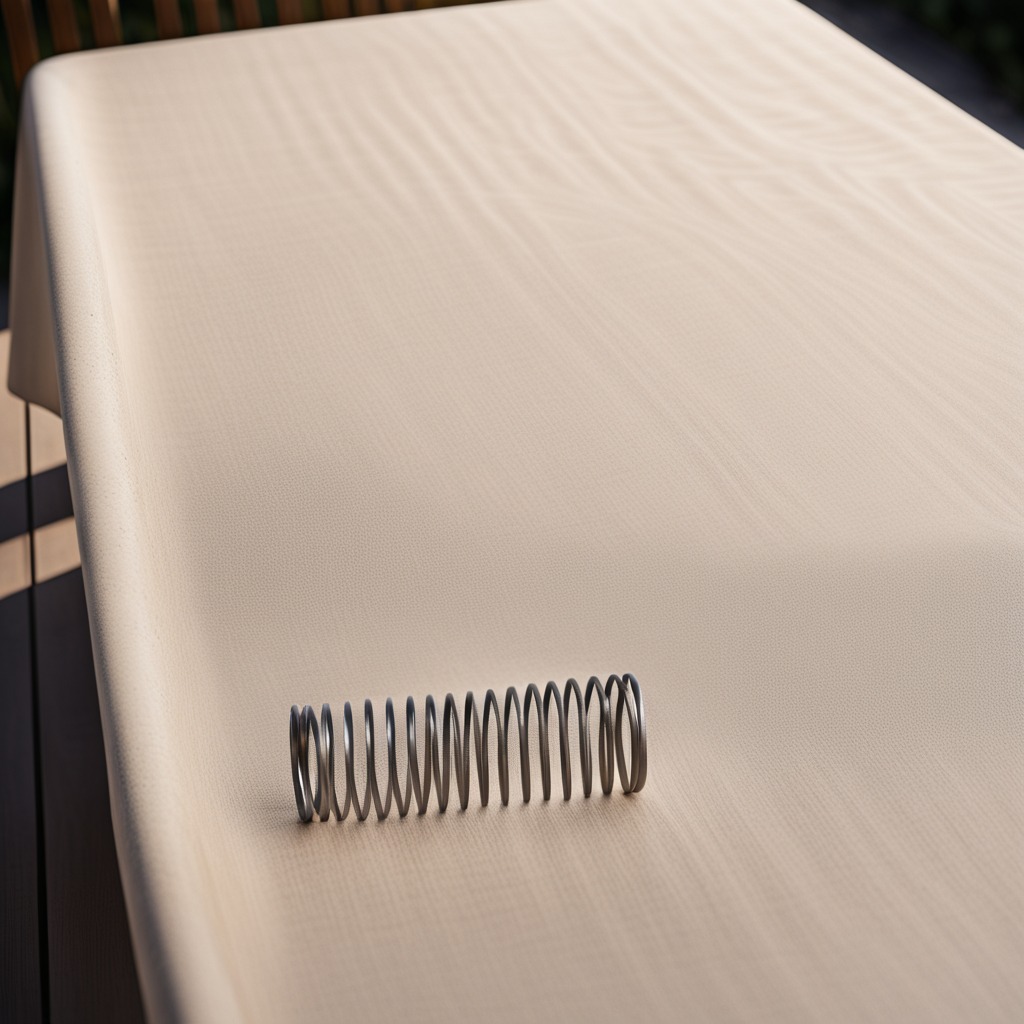
A coiled metal spring lies on the wooden table.